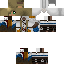
A female skeleton skin with pale skin, wearing blonde long hair dressed in a blue robe top and red pants, featuring a closed mouth.